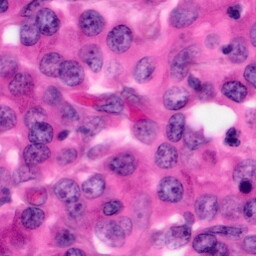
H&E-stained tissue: Pancreatic